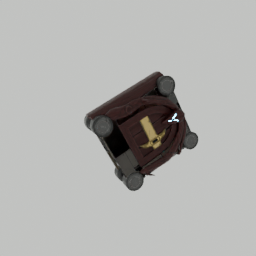
Label: tools